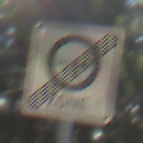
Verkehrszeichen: EndeUmweltzone
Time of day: MorningAfternoon
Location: Outdoor (Nature)
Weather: Clear
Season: Winter
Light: Natural